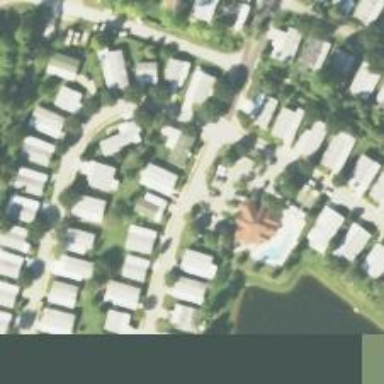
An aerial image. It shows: Residential road.